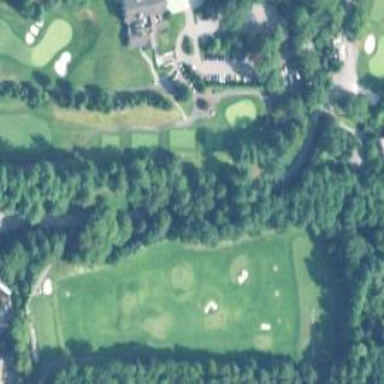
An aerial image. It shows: Driving range for golf enthusiasts. It is designated area for the sport of golf.